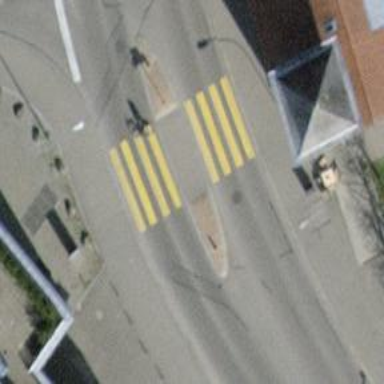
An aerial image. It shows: Marked road crossing with pedestrian island.